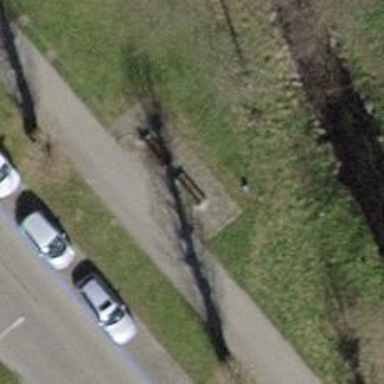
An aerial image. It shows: Brown bench.